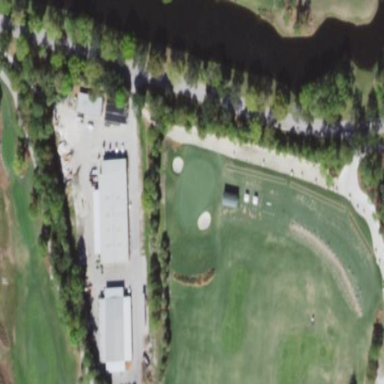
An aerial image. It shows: Scenic golf fairway.